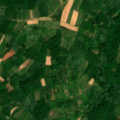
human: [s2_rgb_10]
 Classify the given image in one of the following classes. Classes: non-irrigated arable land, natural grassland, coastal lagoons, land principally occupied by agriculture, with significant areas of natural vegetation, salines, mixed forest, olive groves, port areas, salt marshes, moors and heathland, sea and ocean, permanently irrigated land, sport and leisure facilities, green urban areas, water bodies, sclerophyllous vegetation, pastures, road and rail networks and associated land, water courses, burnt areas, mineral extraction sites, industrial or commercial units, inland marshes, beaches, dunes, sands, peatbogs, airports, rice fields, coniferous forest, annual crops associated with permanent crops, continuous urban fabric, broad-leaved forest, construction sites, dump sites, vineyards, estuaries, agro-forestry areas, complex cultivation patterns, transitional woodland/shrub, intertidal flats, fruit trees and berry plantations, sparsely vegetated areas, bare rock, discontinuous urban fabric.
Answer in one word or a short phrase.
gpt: complex cultivation patterns, broad-leaved forest